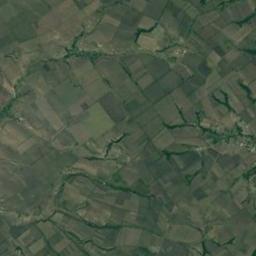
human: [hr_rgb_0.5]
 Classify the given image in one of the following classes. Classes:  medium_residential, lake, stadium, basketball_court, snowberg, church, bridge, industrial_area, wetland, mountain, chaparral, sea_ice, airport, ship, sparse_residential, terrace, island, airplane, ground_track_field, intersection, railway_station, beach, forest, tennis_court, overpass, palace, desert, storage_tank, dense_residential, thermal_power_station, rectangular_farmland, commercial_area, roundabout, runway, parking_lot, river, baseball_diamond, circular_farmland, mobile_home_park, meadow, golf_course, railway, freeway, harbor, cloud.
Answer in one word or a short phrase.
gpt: rectangular_farmland